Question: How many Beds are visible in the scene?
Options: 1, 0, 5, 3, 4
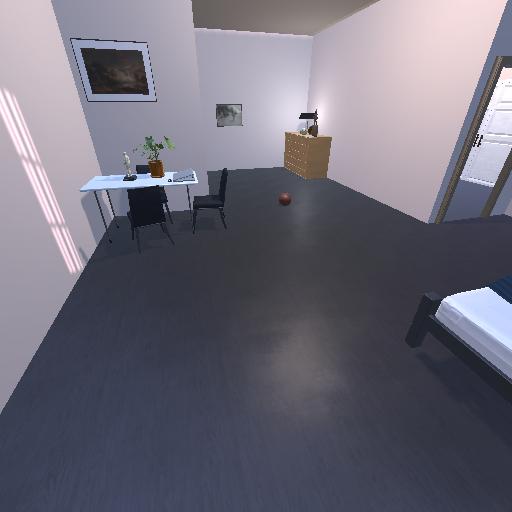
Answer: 1